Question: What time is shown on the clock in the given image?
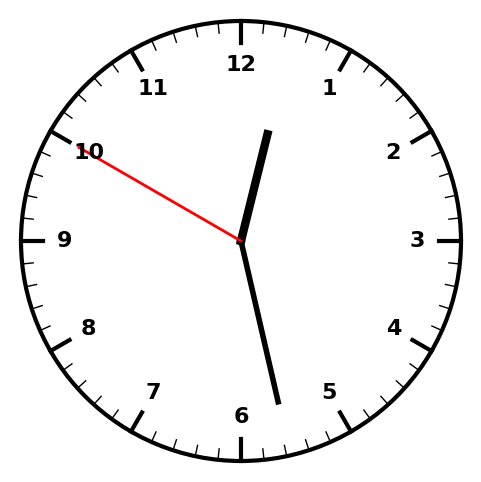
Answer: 12:27:50